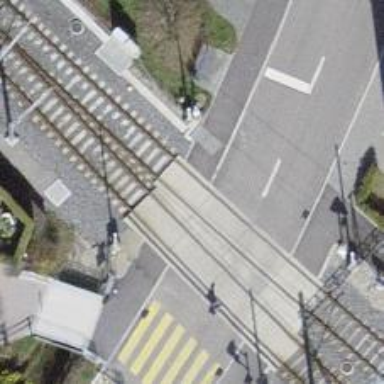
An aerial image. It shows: Crossing for the railway.